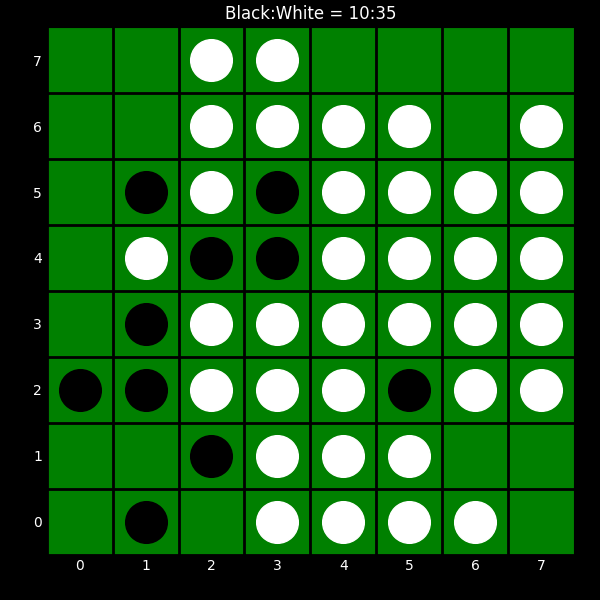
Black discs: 10
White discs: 35